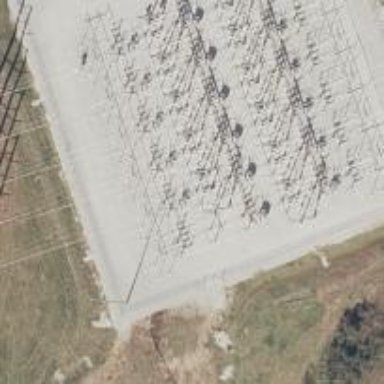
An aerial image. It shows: Switch for power supply.